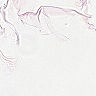
Metastatic tissue present: no